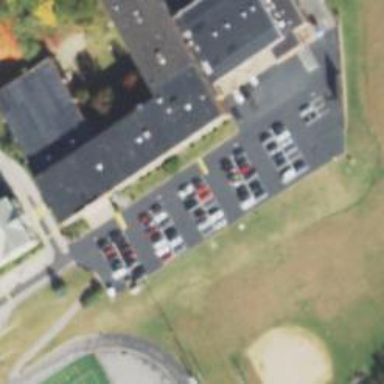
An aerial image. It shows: School.